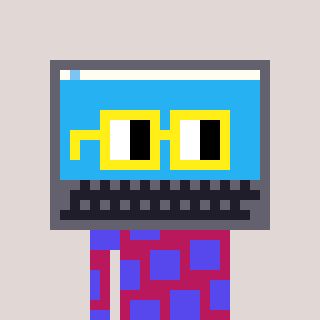
a pixel art character with square yellow glasses, a laptop-shaped head and a darkpink-colored body on a warm background